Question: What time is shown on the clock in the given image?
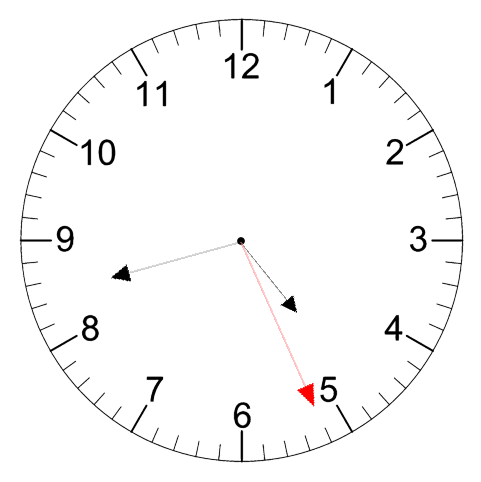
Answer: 04:42:26